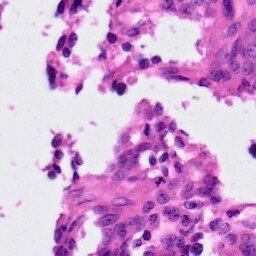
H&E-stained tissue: Ovarian